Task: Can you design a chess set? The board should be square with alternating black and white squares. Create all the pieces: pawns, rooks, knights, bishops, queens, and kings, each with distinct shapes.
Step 3565:
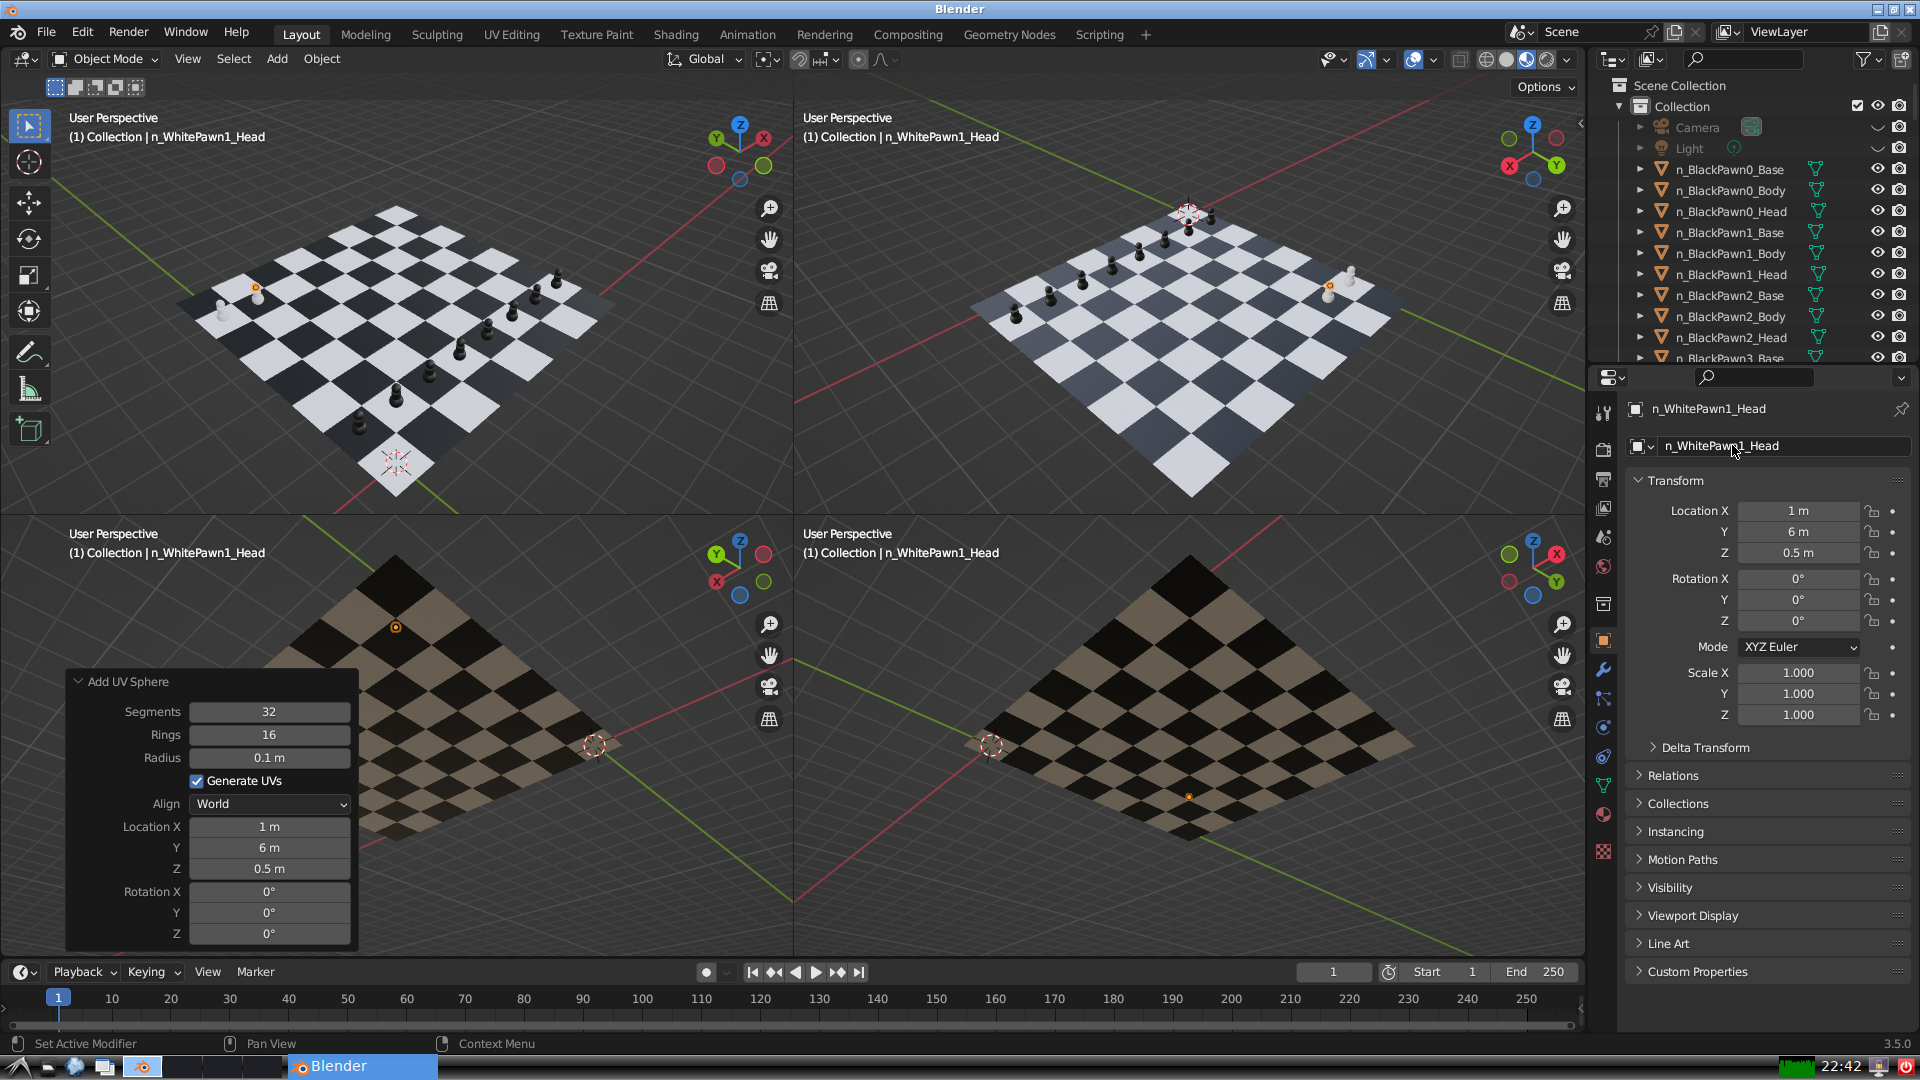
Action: {"mouse_move": [1603, 815]}